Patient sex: M
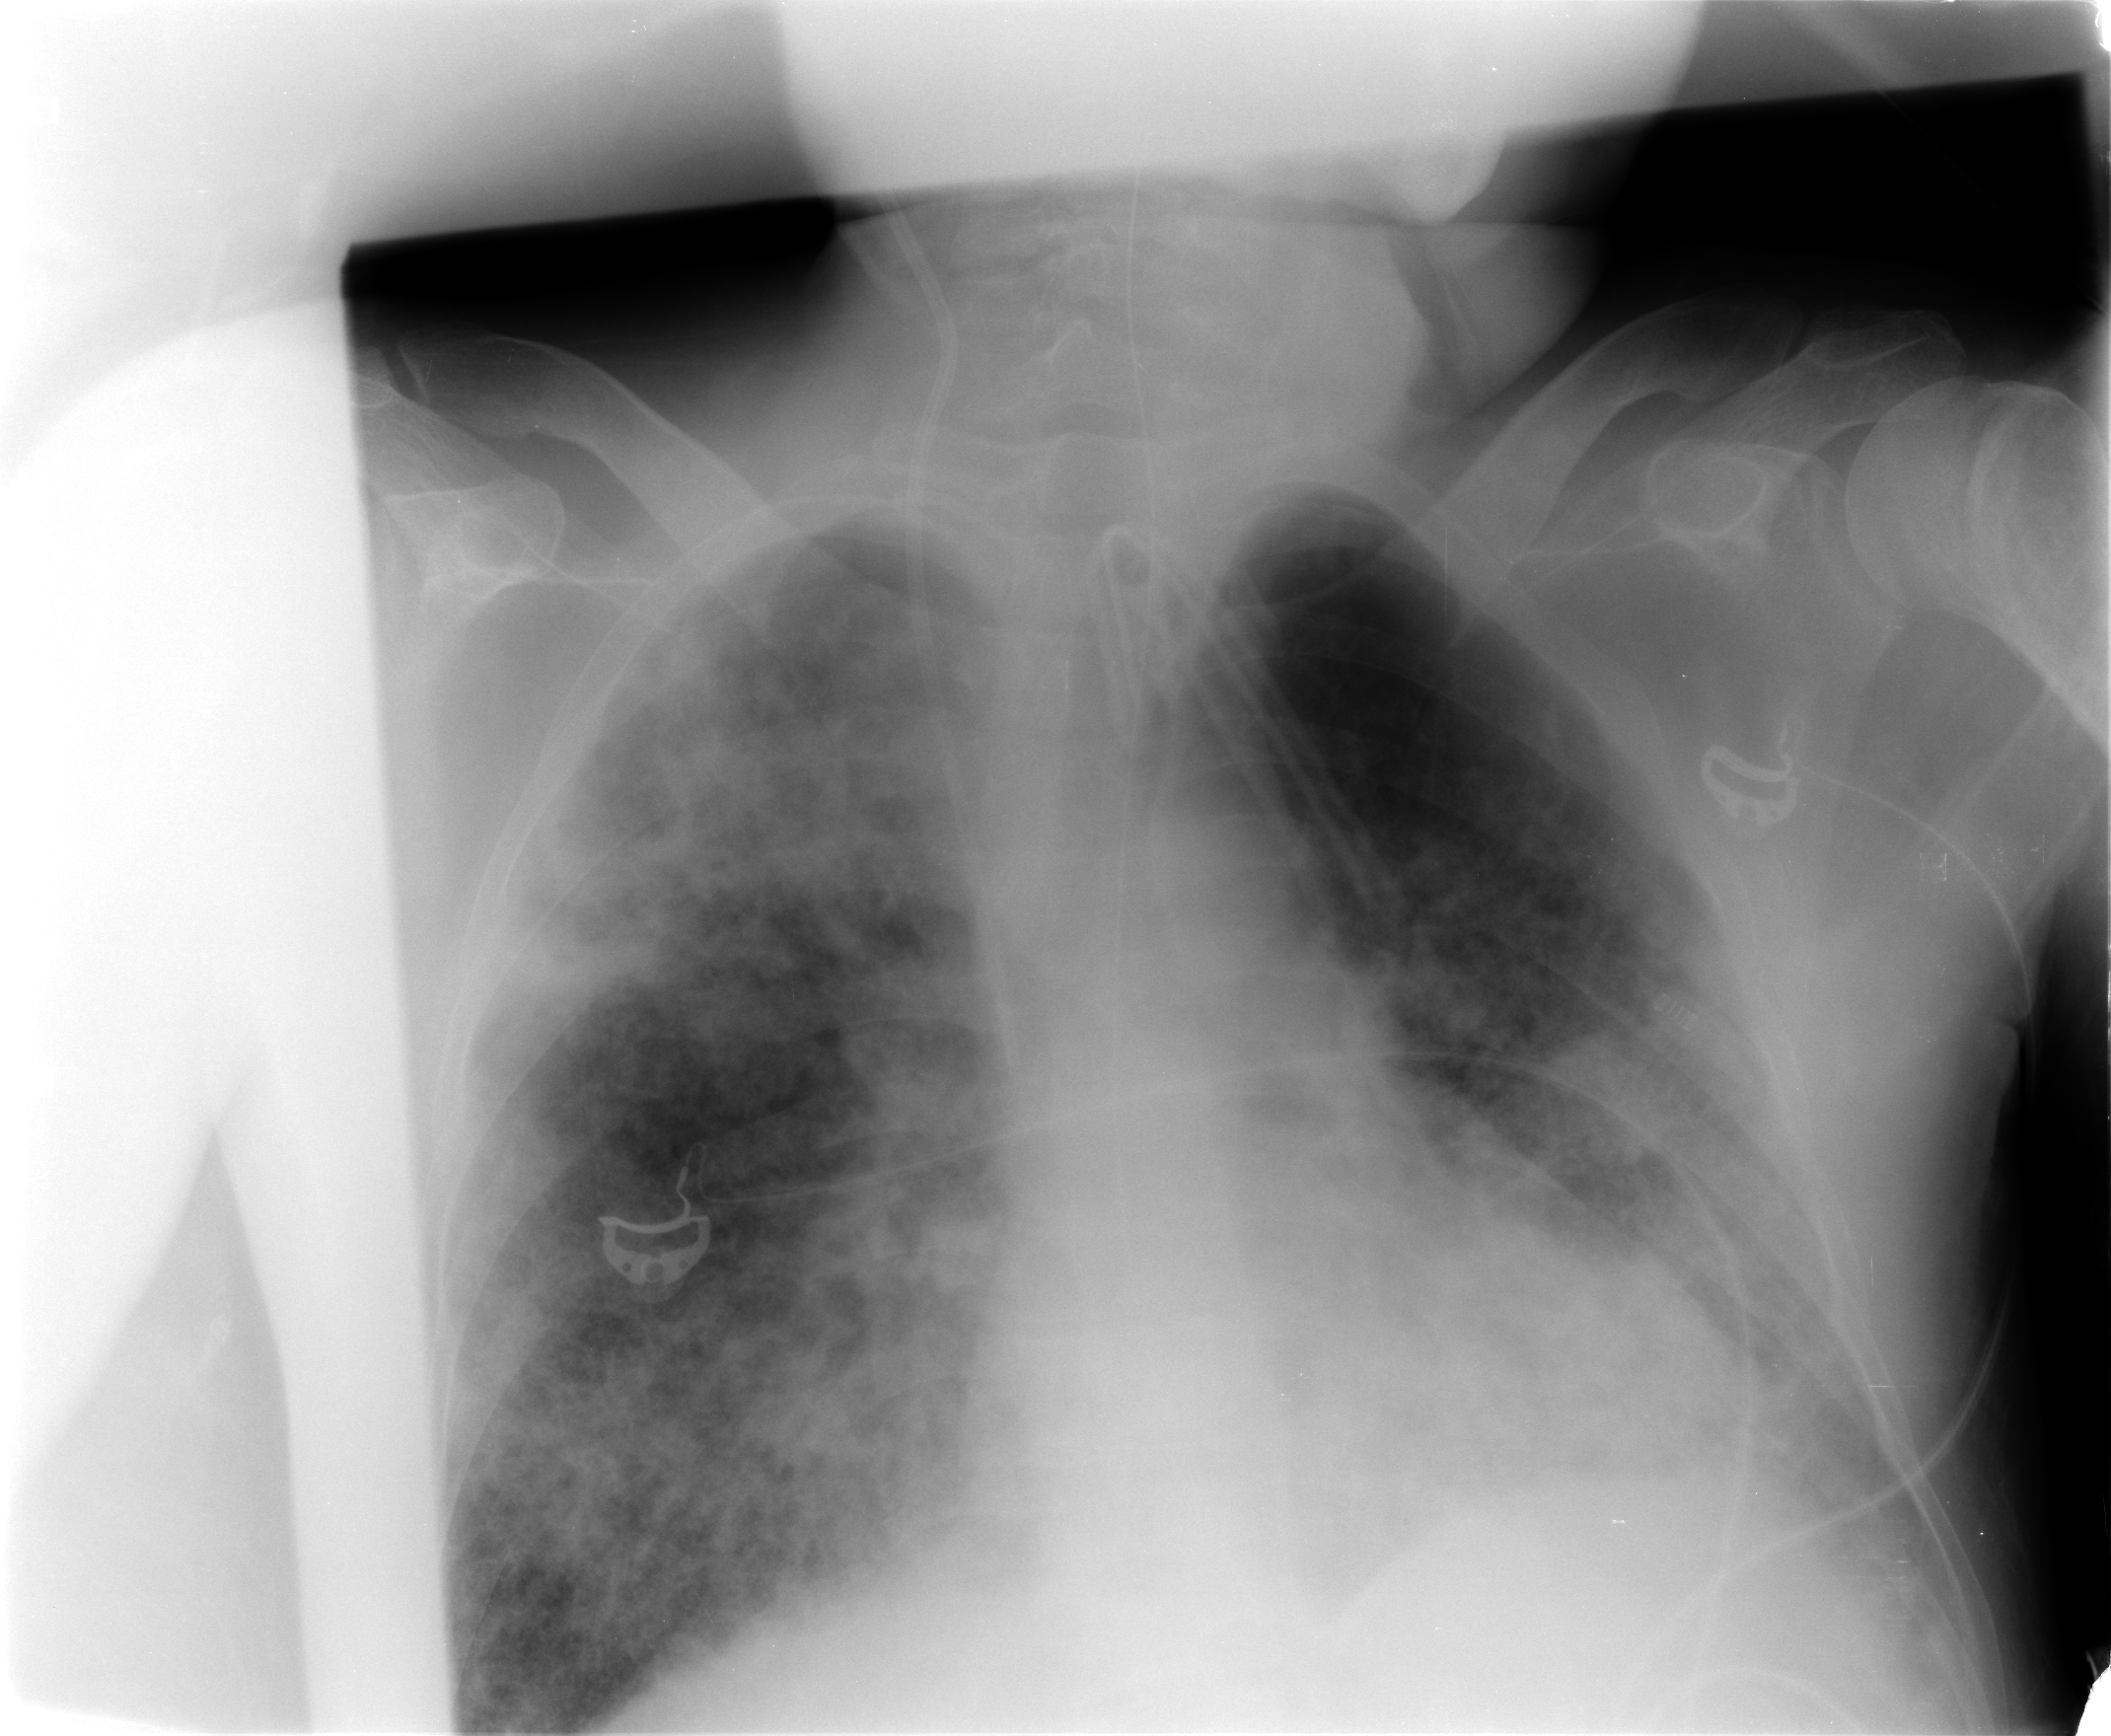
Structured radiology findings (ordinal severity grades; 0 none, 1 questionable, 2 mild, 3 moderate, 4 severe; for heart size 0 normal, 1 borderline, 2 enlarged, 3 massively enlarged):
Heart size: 0
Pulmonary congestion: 2
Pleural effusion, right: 0
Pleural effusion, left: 0
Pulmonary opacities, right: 3
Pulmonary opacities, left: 2
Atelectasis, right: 2
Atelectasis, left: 2